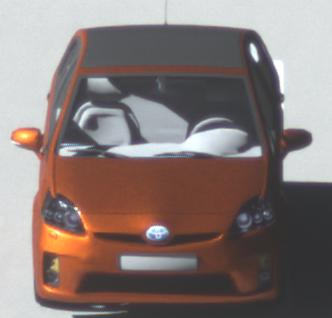
Make: Toyota
Model: Prius 1.5 Hybrid
Detailed model: Prius (HW2)
Model produced from: 2006/03
Model produced until: 2009/06
Doors: 5
Color: orange
Road condition: dry road
Daytime: morning or afternoon
Contrast: high contrast